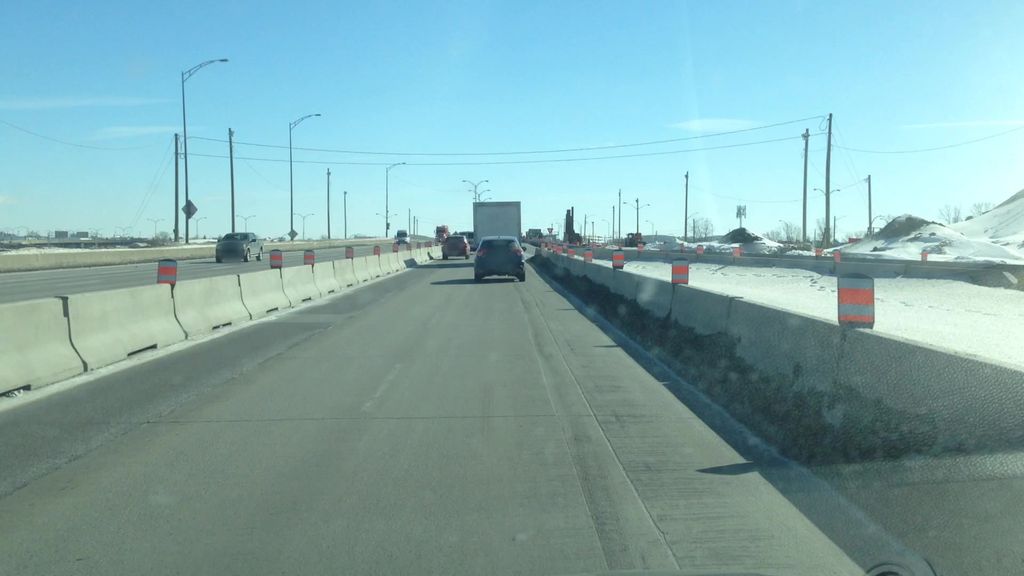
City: montreal